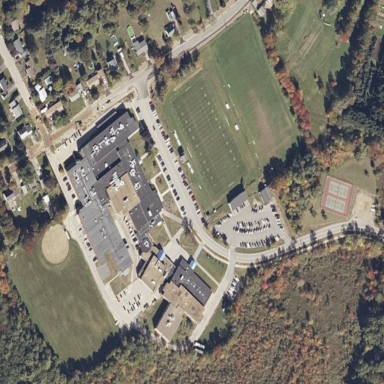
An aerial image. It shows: School.